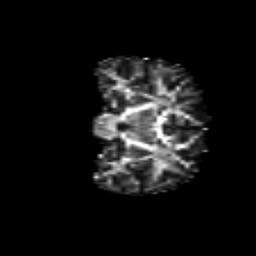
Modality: FA
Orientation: coronal
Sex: female
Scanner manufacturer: siemens
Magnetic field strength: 3 T
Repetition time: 5 s
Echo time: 0.071 s